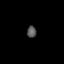
Tissue: lung
Cell type: Endothelial cells
Senescence score: 0.5521
Nuclear area (px): 105
Mean DAPI intensity: 86.838